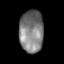
Tissue: lung
Cell type: Fibroblasts
Senescence score: 0.5485
Nuclear area (px): 999
Mean DAPI intensity: 124.925